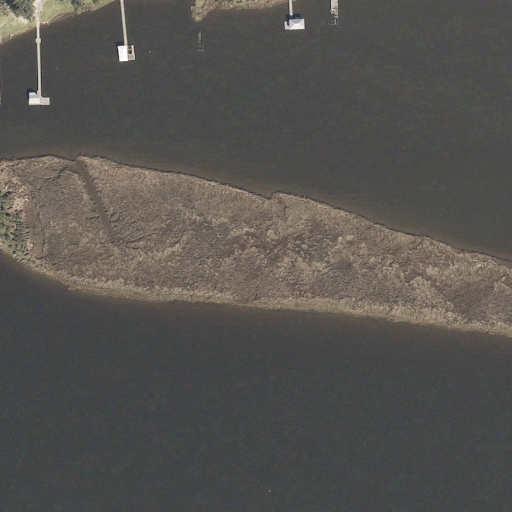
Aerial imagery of island in Mississippi named Little Island containing open water, herbaceous wetlands, open development, medium intensity development, barren land, and low intensity development